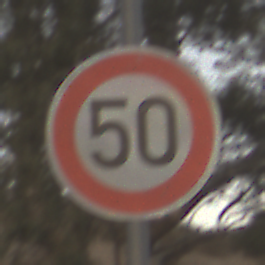
Verkehrszeichen: Geschwindigkeit50
Umgebung: Outdoor, RoadRail
Tageszeit: SunriseSunset
Wetter: PartlyCloudy
Licht: Natural
Jahreszeit: NotSpecified
Kontrast: LowContrast